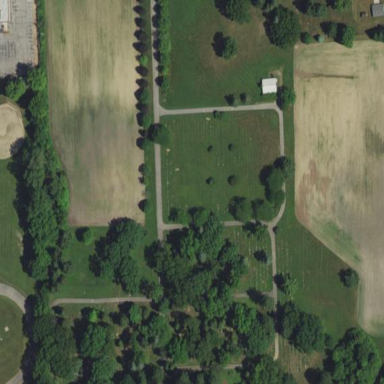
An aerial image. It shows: Grave yard.